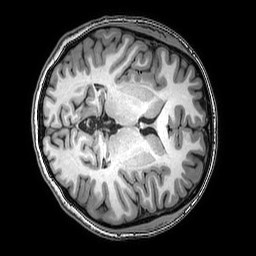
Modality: T1w
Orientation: axial
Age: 21
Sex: female
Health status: healthy